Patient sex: F
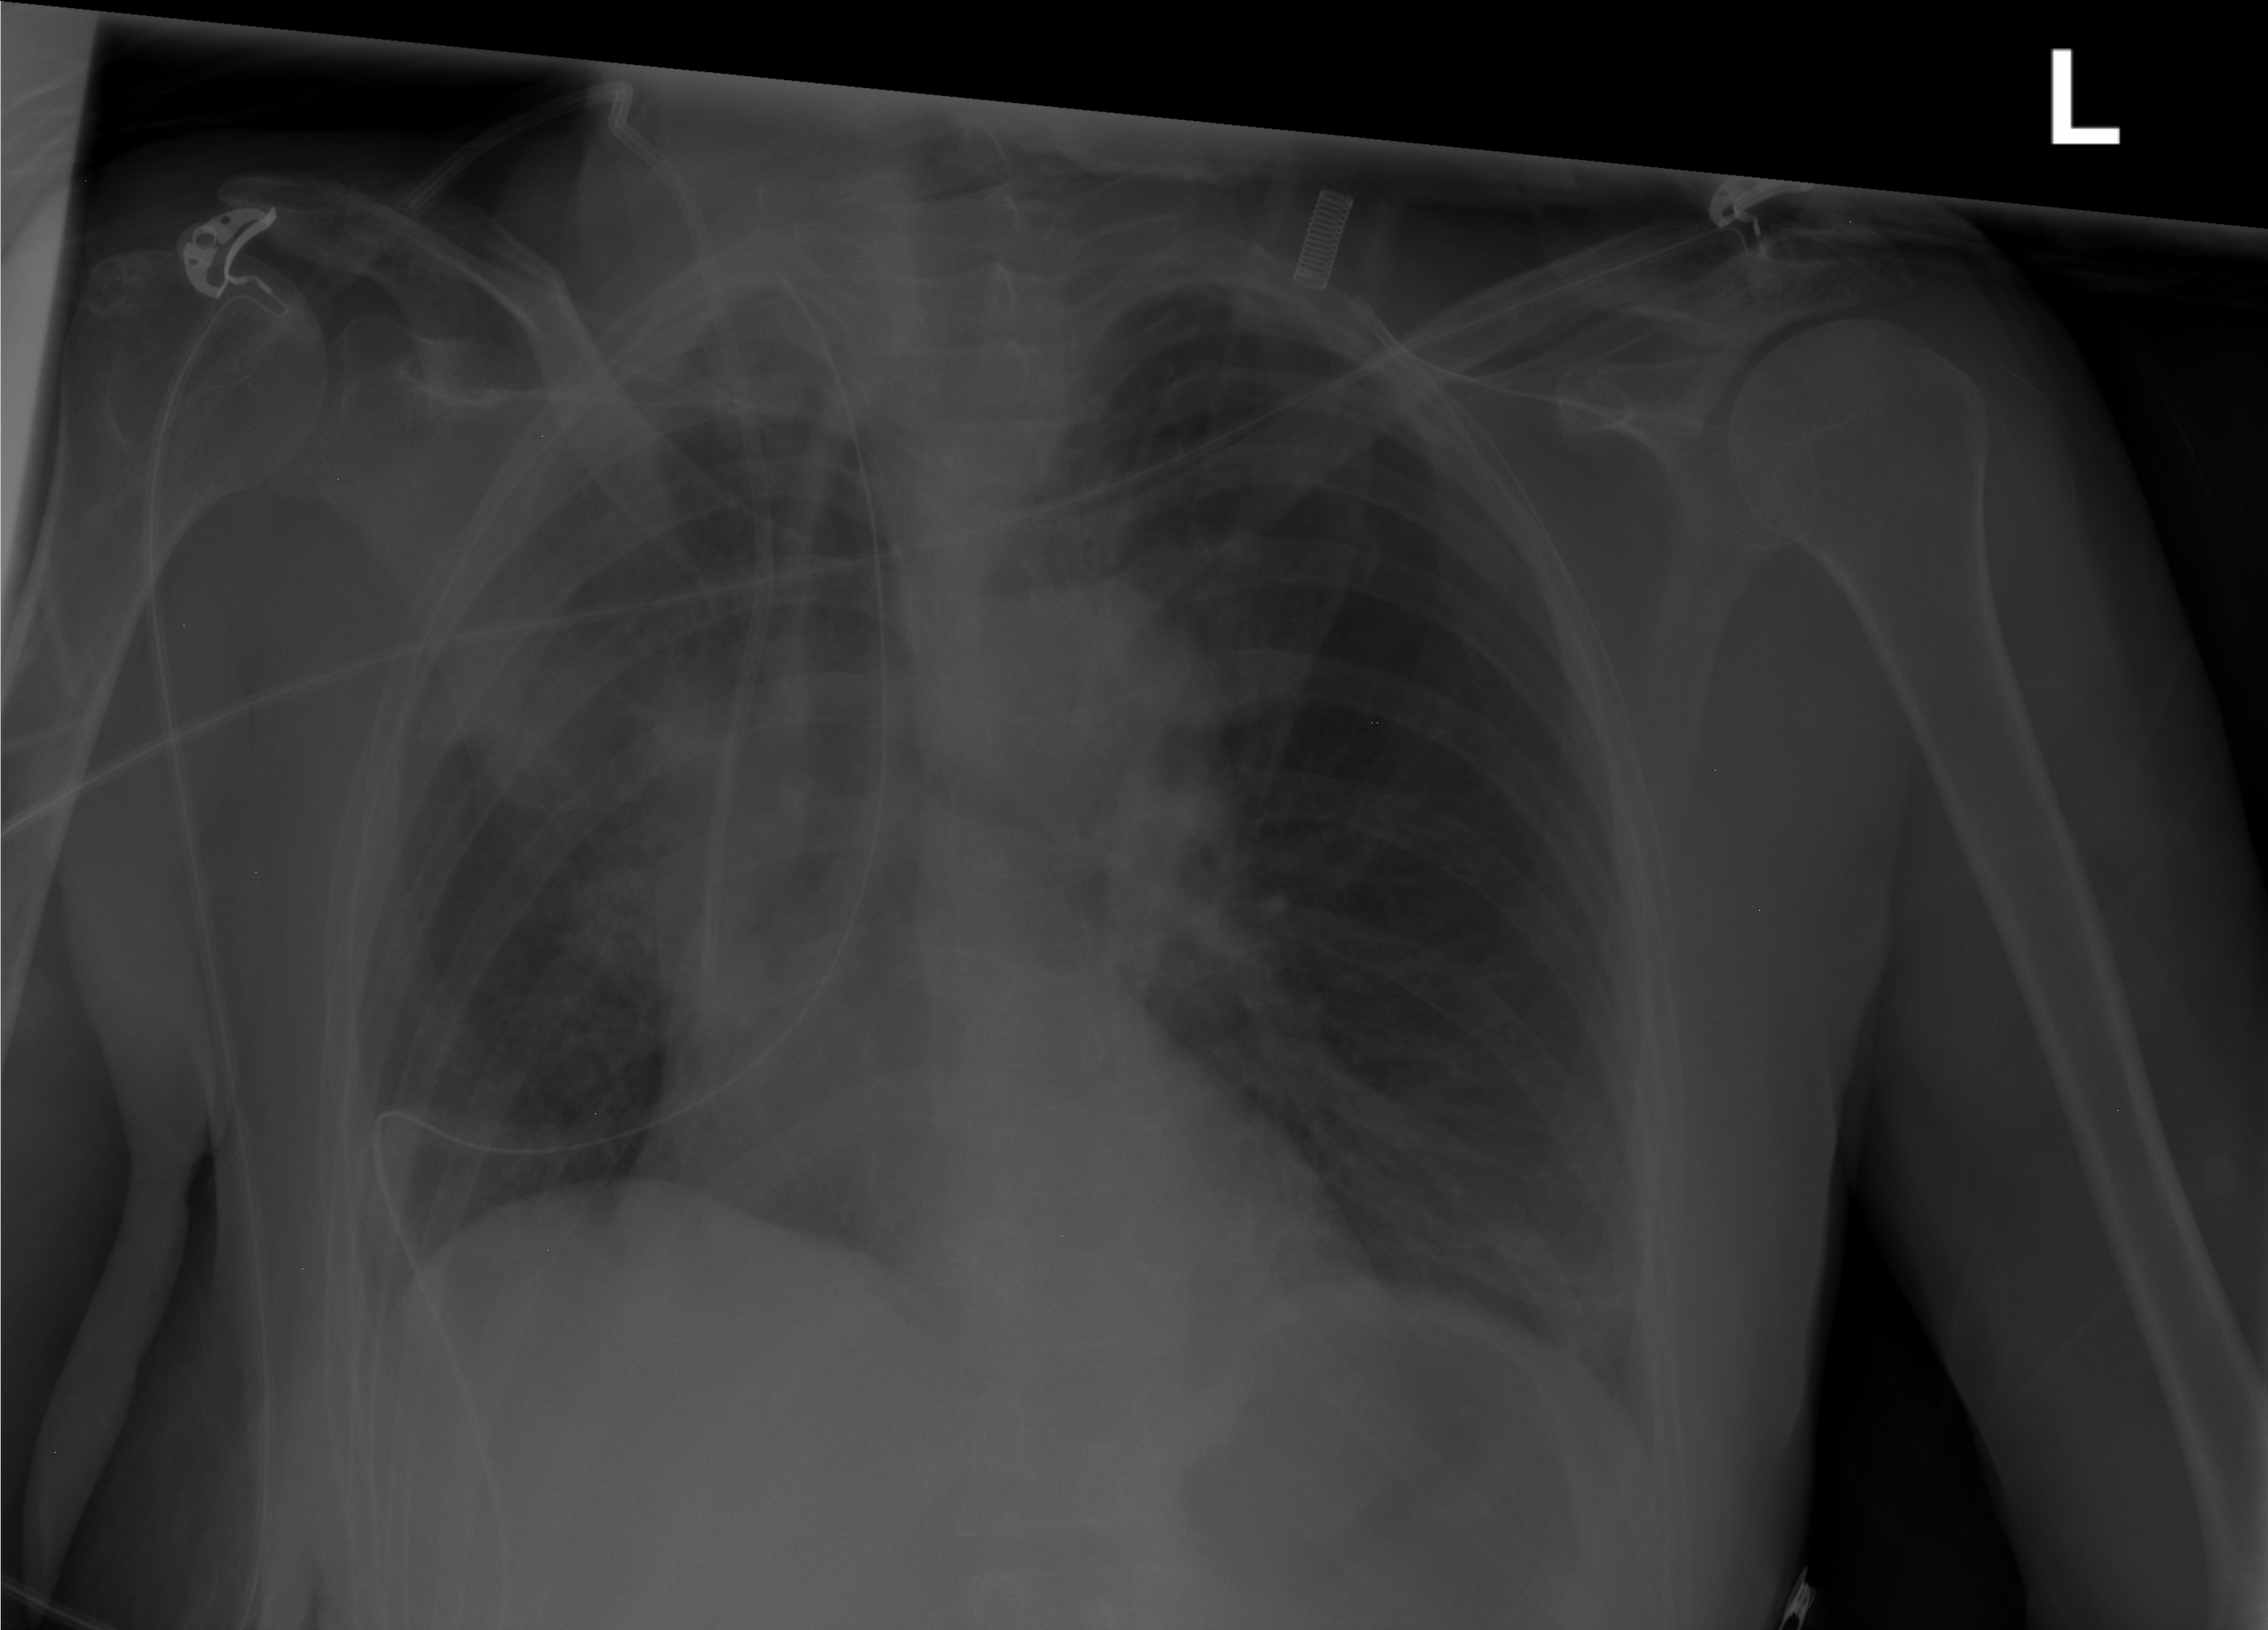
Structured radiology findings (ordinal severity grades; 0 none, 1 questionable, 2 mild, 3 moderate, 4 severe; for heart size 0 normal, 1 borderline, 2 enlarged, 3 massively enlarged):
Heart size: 0
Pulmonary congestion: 0
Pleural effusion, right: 0
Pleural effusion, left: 0
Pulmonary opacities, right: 2
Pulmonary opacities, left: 0
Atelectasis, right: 2
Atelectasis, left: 1